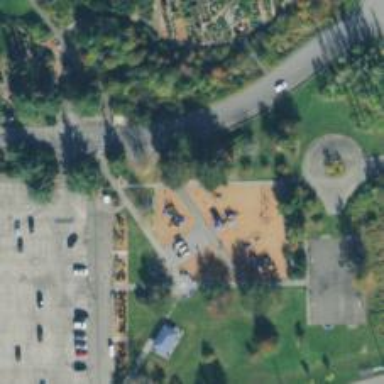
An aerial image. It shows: Playground with springy equipment.